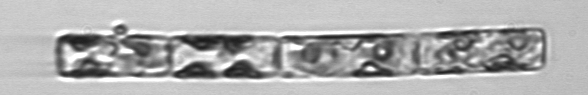
Label: Guinardia_delicatula